Question: that is my first question on Stack. I am looking for an efficient way to group and sum values inside a row.
My data in row is distributed that way: 10000 10 20000 20 40000 12 60000 23 10000 12 40000 17.
I need a result: 10000 22 20000 20 40000 29 60000 23. Big numbers are characteristics, smaller - occurences.

Thats my real data - for example for 10004 I need 23.
I tried with loops, aggregate, but I cannot do this.
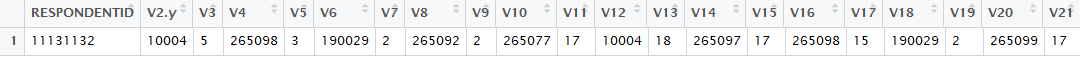
Answer: You can do this with 'aggregate'
'''
## Your data
Row = c(<PHONE>, 10004, 5, 265098, 3, 190029, 2,
265092, 2, 265077, 17, 10004, 18,
265097,17, 265098,15,190029,2, 265099,17)
ID = Row[seq(2,length(Row), 2)]
value = Row[seq(3,length(Row), 2)]
GroupSum = aggregate(value, list(ID), sum)
GroupSum
Group.1 x
1 10004 23
2 190029 4
3 265077 17
4 265092 2
5 265097 17
6 265098 18
7 265099 17
'''